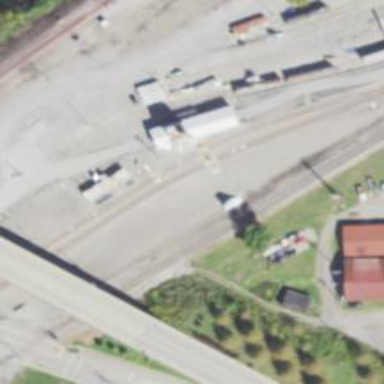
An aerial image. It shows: Railway siding for service.